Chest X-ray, AP view. Patient: 23 years old, sex M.
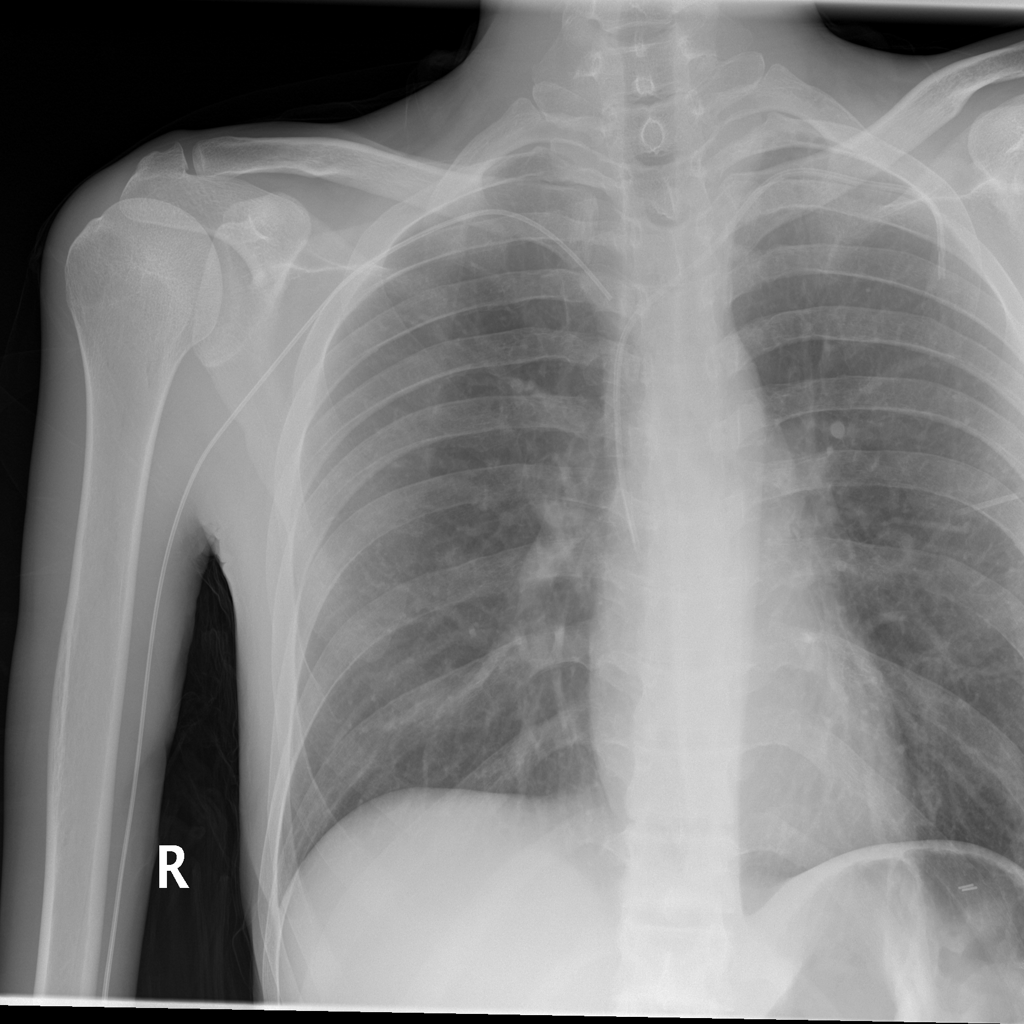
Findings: No Finding